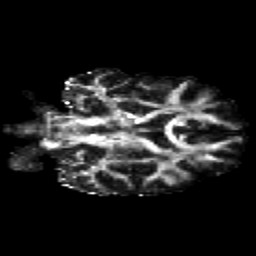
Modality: FA
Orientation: coronal
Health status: healthy
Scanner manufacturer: siemens
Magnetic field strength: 3 T
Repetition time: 12 s
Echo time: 0.092 s